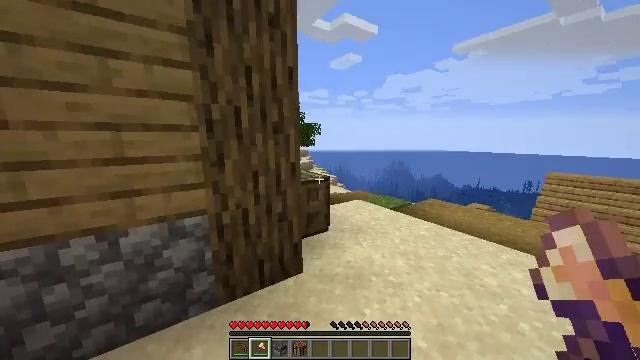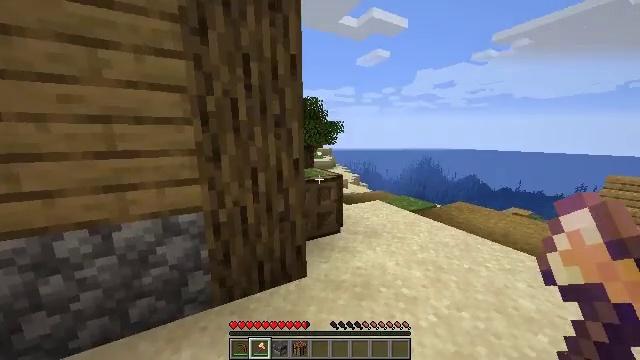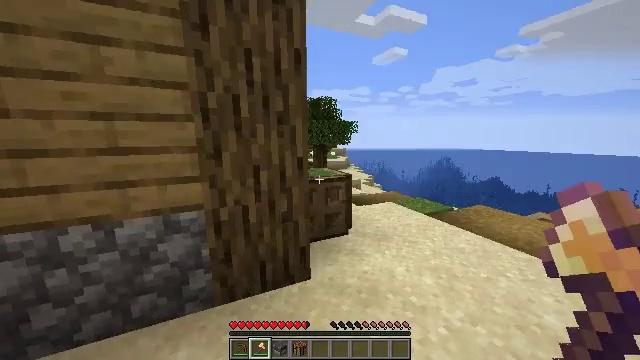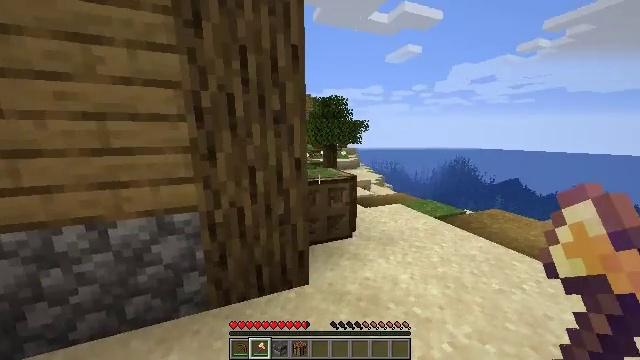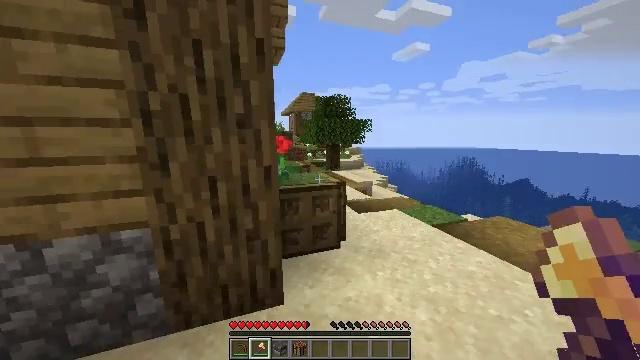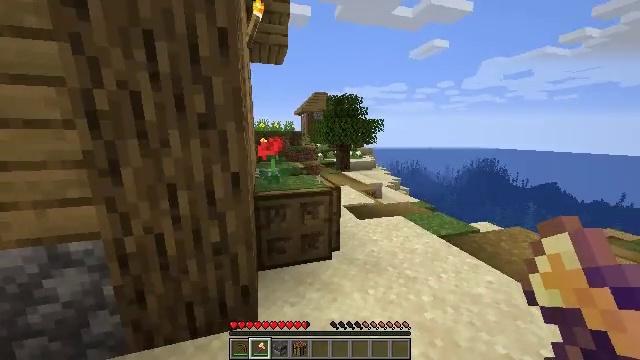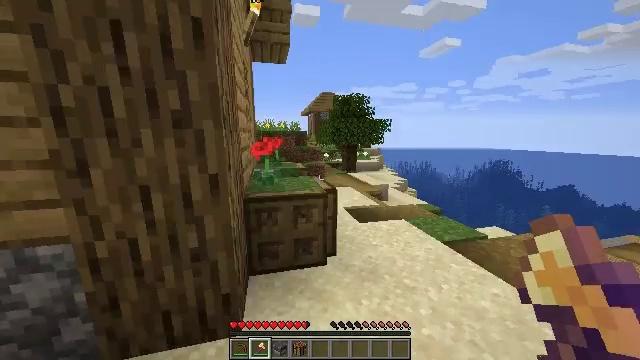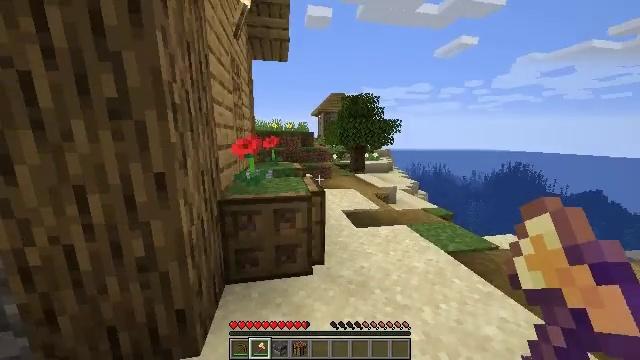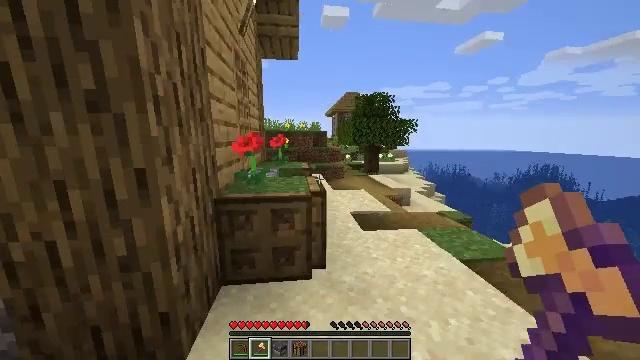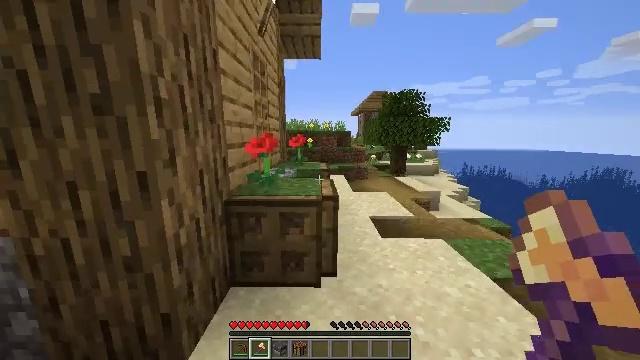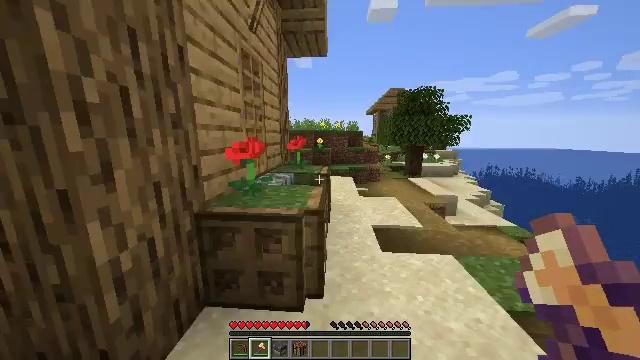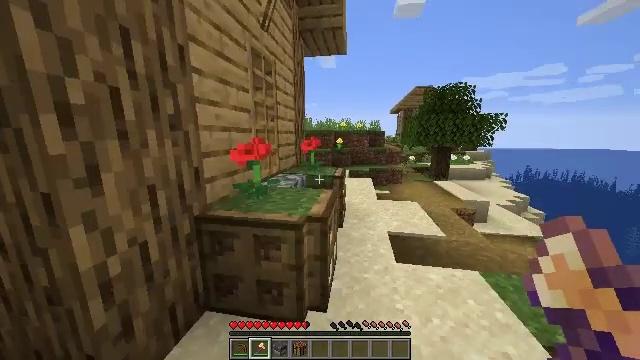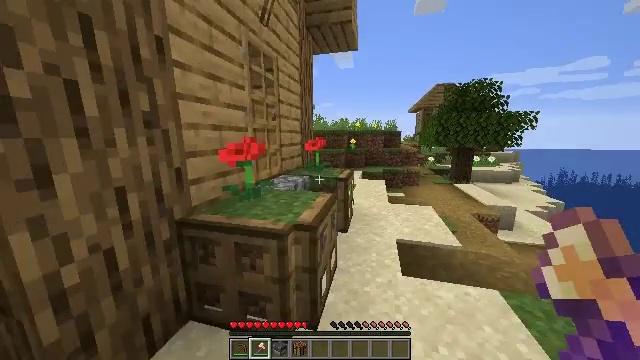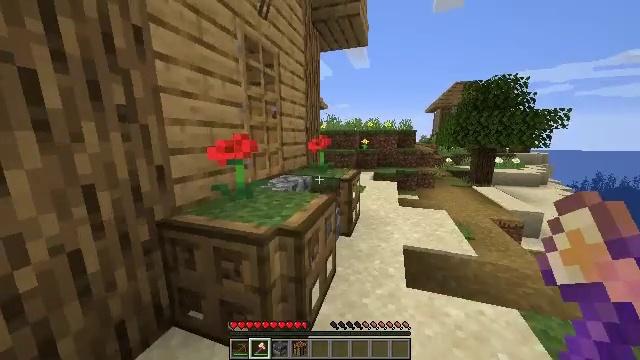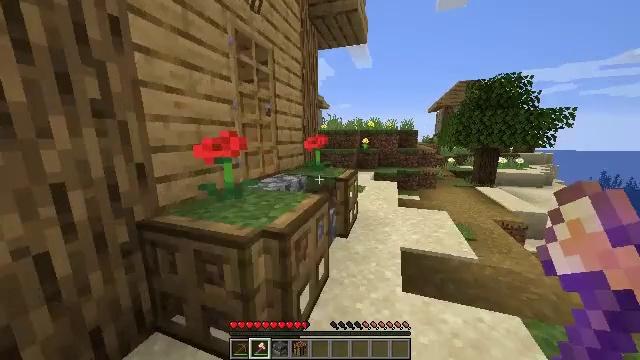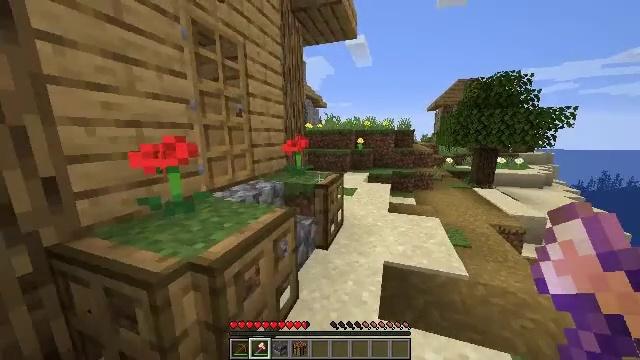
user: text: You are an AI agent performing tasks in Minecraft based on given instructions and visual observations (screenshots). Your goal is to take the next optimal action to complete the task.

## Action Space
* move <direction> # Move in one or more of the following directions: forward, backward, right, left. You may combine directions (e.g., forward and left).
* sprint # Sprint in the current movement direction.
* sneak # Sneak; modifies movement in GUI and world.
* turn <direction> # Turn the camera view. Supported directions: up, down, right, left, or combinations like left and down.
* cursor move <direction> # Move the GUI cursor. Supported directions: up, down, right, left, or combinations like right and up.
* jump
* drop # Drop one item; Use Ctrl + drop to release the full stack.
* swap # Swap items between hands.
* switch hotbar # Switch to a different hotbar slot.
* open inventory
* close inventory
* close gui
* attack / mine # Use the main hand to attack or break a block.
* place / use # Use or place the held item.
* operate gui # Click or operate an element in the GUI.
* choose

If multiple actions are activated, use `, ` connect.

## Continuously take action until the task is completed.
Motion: motion action
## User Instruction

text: Break the blast furnace block.
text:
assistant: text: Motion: move forward and move right, turn left
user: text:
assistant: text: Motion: move forward and move right, turn left
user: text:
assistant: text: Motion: move forward and move right, turn left
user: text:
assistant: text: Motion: move forward and move right, turn left
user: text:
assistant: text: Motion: move forward and move right, turn left
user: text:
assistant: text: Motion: move forward and move right, turn left
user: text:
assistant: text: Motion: move forward and move right, turn left
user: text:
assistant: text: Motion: move forward and move right, turn left
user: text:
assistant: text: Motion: move forward and move right, turn left
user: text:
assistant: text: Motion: move forward and move right, turn left
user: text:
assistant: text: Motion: move forward and move right, turn left
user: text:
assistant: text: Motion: move forward and move right, turn left
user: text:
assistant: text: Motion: move forward and move right, turn left
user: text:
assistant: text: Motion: move forward and move right
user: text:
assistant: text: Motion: move forward and move right
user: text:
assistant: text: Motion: move forward and move right
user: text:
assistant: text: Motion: move forward and move right
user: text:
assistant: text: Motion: move forward and move right, turn left
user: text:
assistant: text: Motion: move forward and move right, turn left
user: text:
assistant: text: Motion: move forward, turn left
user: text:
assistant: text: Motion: move forward, turn left
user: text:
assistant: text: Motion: move forward, turn left
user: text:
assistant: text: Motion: move forward, turn left
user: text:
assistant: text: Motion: move forward, turn left and up
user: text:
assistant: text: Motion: move forward, turn left and up
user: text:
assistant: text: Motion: move forward, turn left and up
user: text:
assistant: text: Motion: move forward, turn left
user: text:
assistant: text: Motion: move forward, turn left
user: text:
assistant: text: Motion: move forward, turn left, use / place
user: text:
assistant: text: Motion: move forward and move left, use / place